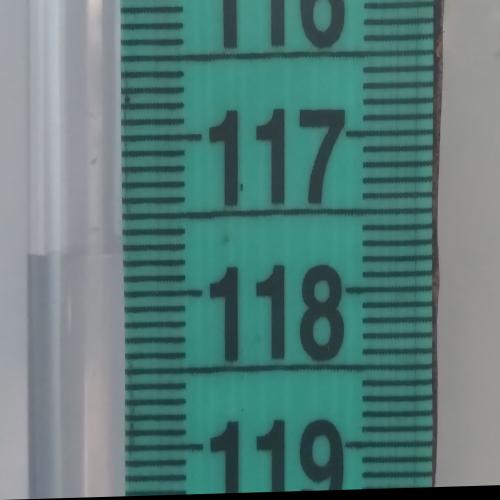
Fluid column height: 117.7 cm